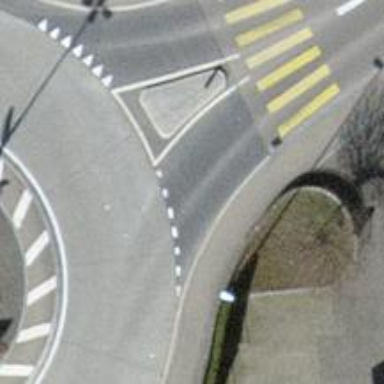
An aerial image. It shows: Tertiary road with asphalt surface.